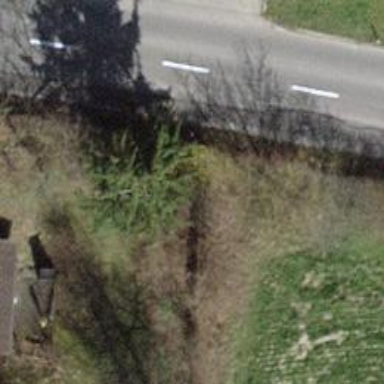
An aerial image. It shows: Hedge acting as barrier.